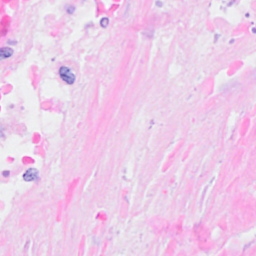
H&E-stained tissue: Breast